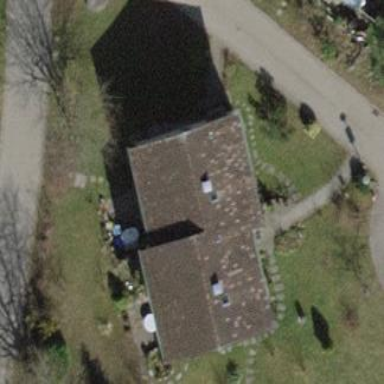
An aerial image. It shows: Building with pitched roof.